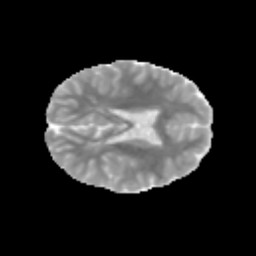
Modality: MD
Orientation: axial
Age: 9
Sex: male
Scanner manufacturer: siemens
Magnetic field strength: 3 T
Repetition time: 3.8 s
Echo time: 0.07 s